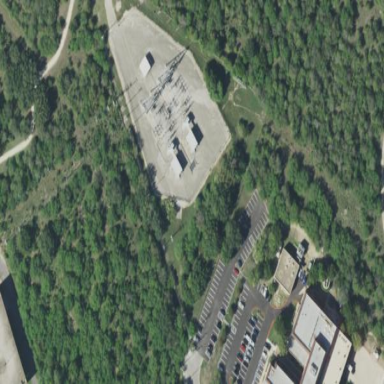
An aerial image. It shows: Outdoor power substation surrounded by fence. The substation operates at the distribution level.